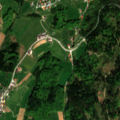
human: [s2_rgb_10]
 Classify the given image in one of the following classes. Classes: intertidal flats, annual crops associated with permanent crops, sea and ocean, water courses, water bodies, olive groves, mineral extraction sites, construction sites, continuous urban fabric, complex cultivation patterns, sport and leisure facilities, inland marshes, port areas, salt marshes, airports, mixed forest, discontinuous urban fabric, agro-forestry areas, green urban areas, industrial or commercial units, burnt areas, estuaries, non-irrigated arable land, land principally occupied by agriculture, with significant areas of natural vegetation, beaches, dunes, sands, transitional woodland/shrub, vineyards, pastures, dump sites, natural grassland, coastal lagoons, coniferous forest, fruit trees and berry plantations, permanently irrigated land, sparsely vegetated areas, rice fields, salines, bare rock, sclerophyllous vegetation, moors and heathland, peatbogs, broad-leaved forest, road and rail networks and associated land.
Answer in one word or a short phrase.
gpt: discontinuous urban fabric, complex cultivation patterns, broad-leaved forest, coniferous forest, mixed forest